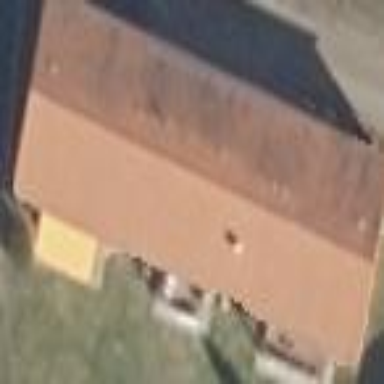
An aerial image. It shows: Gabled roof on building that houses apartments.